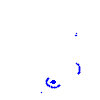
Particle: pion